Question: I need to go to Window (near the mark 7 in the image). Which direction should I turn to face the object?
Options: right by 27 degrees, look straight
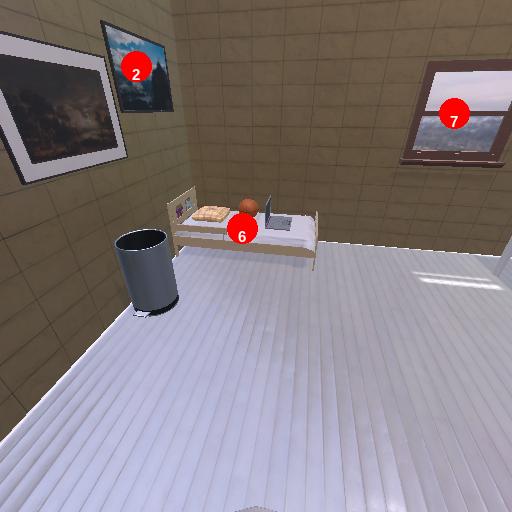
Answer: right by 27 degrees